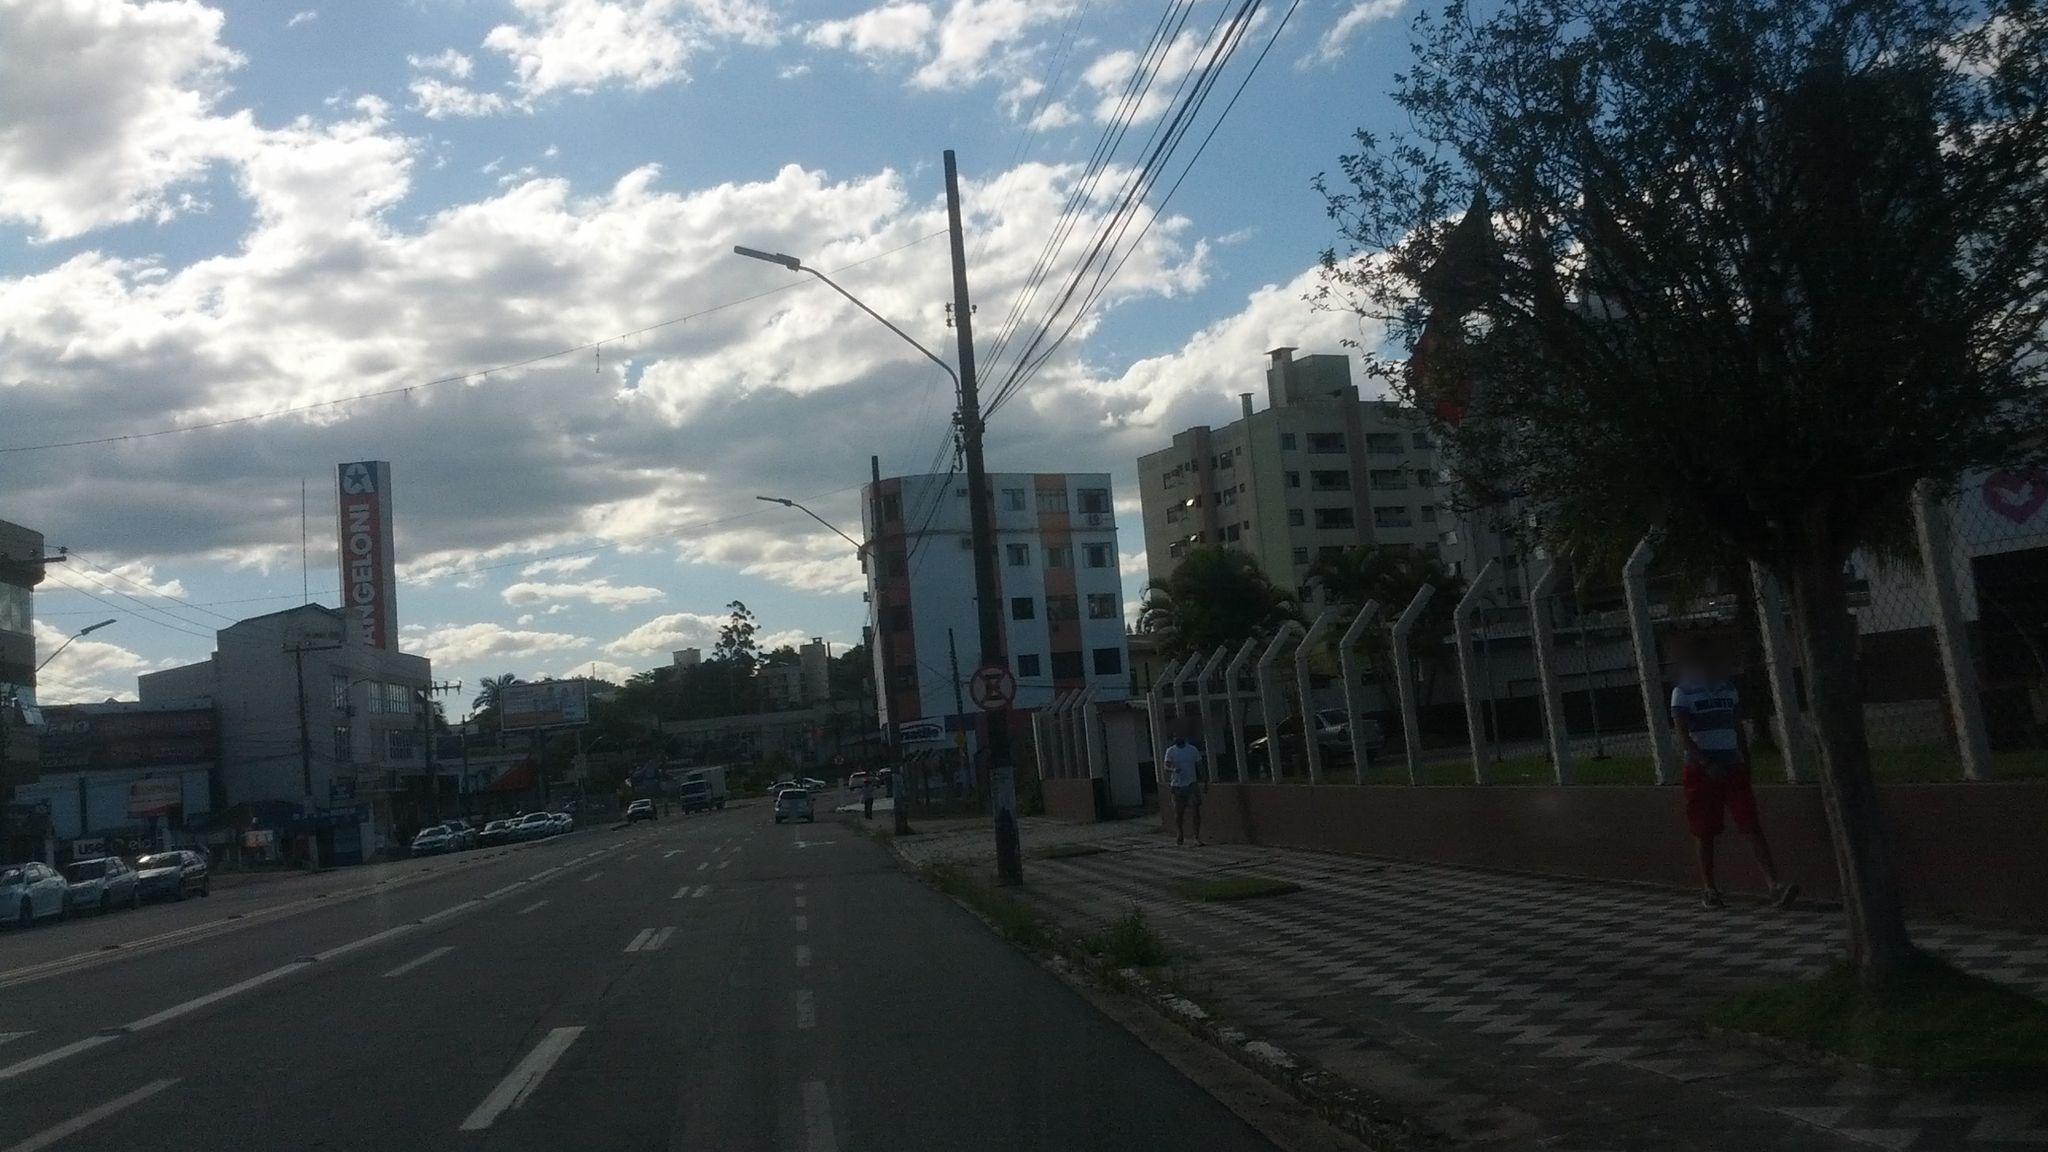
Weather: clear
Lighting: day
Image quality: good
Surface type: driving surface
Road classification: primary
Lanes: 3
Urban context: urban centre
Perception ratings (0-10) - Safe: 4.51, Lively: 7.44, Beautiful: 2.02, Boring: 3.25, Depressing: 6.23, Wealthy: 4.47